Current action and preconditions to check: trajectory_clear

Your task: For each precondition in the list above, predict whether it will hold at this action.

Consider the current scene as observed from the mobile robot's camera, and analyze the predicted future states of all dynamic agents (e.g., people, animals, vehicles, or any moving entities) within the NEXT SECOND.

IMPORTANT: Only answer "very likely" if you are absolutely certain—based on strong, clear evidence—that a dynamic agent will violate the precondition in the predicted future state. Do NOT answer "very likely" for unlikely, ambiguous, or low-probability risks.

Ask yourself for each precondition: Is there a high probability, with clear and convincing evidence, that the predicted future states of any dynamic agent will interfere with the predicted future state of the currently executing action within the NEXT SECOND, causing that precondition to fail?

Assess the risk level based on these predictions. Use "likely" or "very likely" if motions create a clear risk of interference.

Use "neutral" or "improbable" if agents are nearby but their predicted paths are clearly diverging or non-conflicting.

Failure Risk Categories: "very improbable", "improbable", "neutral", "likely", "very likely"

Answer Format: Output ONLY the probability_of_failure value from these categories: "very improbable", "improbable", "neutral", "likely", "very likely"

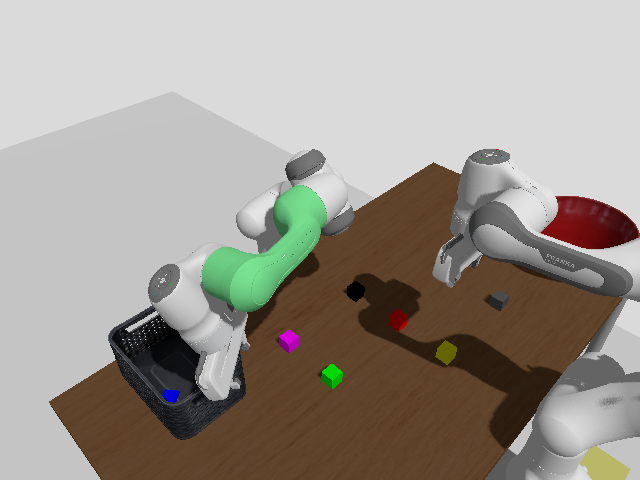

Answer: very improbable